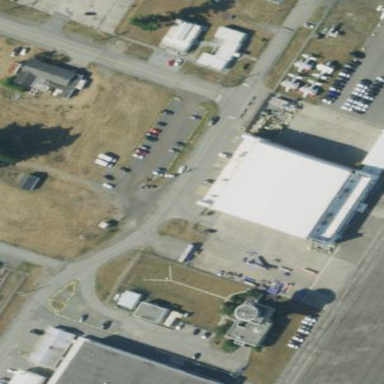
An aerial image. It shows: Hangar located at airport.